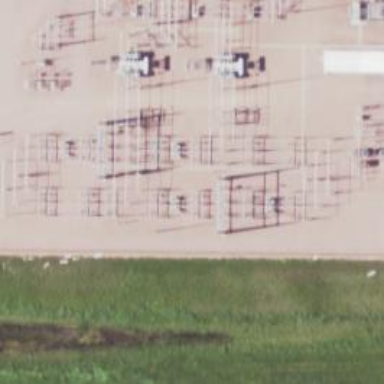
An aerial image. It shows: Switch used for power control.